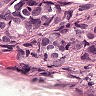
Metastatic tissue present: yes